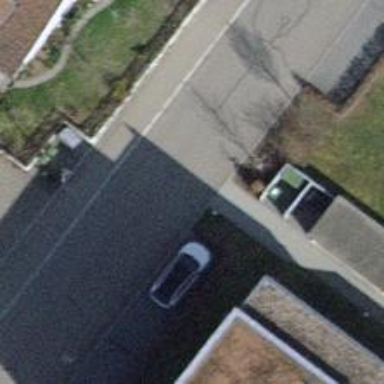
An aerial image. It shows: Sidewalk along the footway.